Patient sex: M
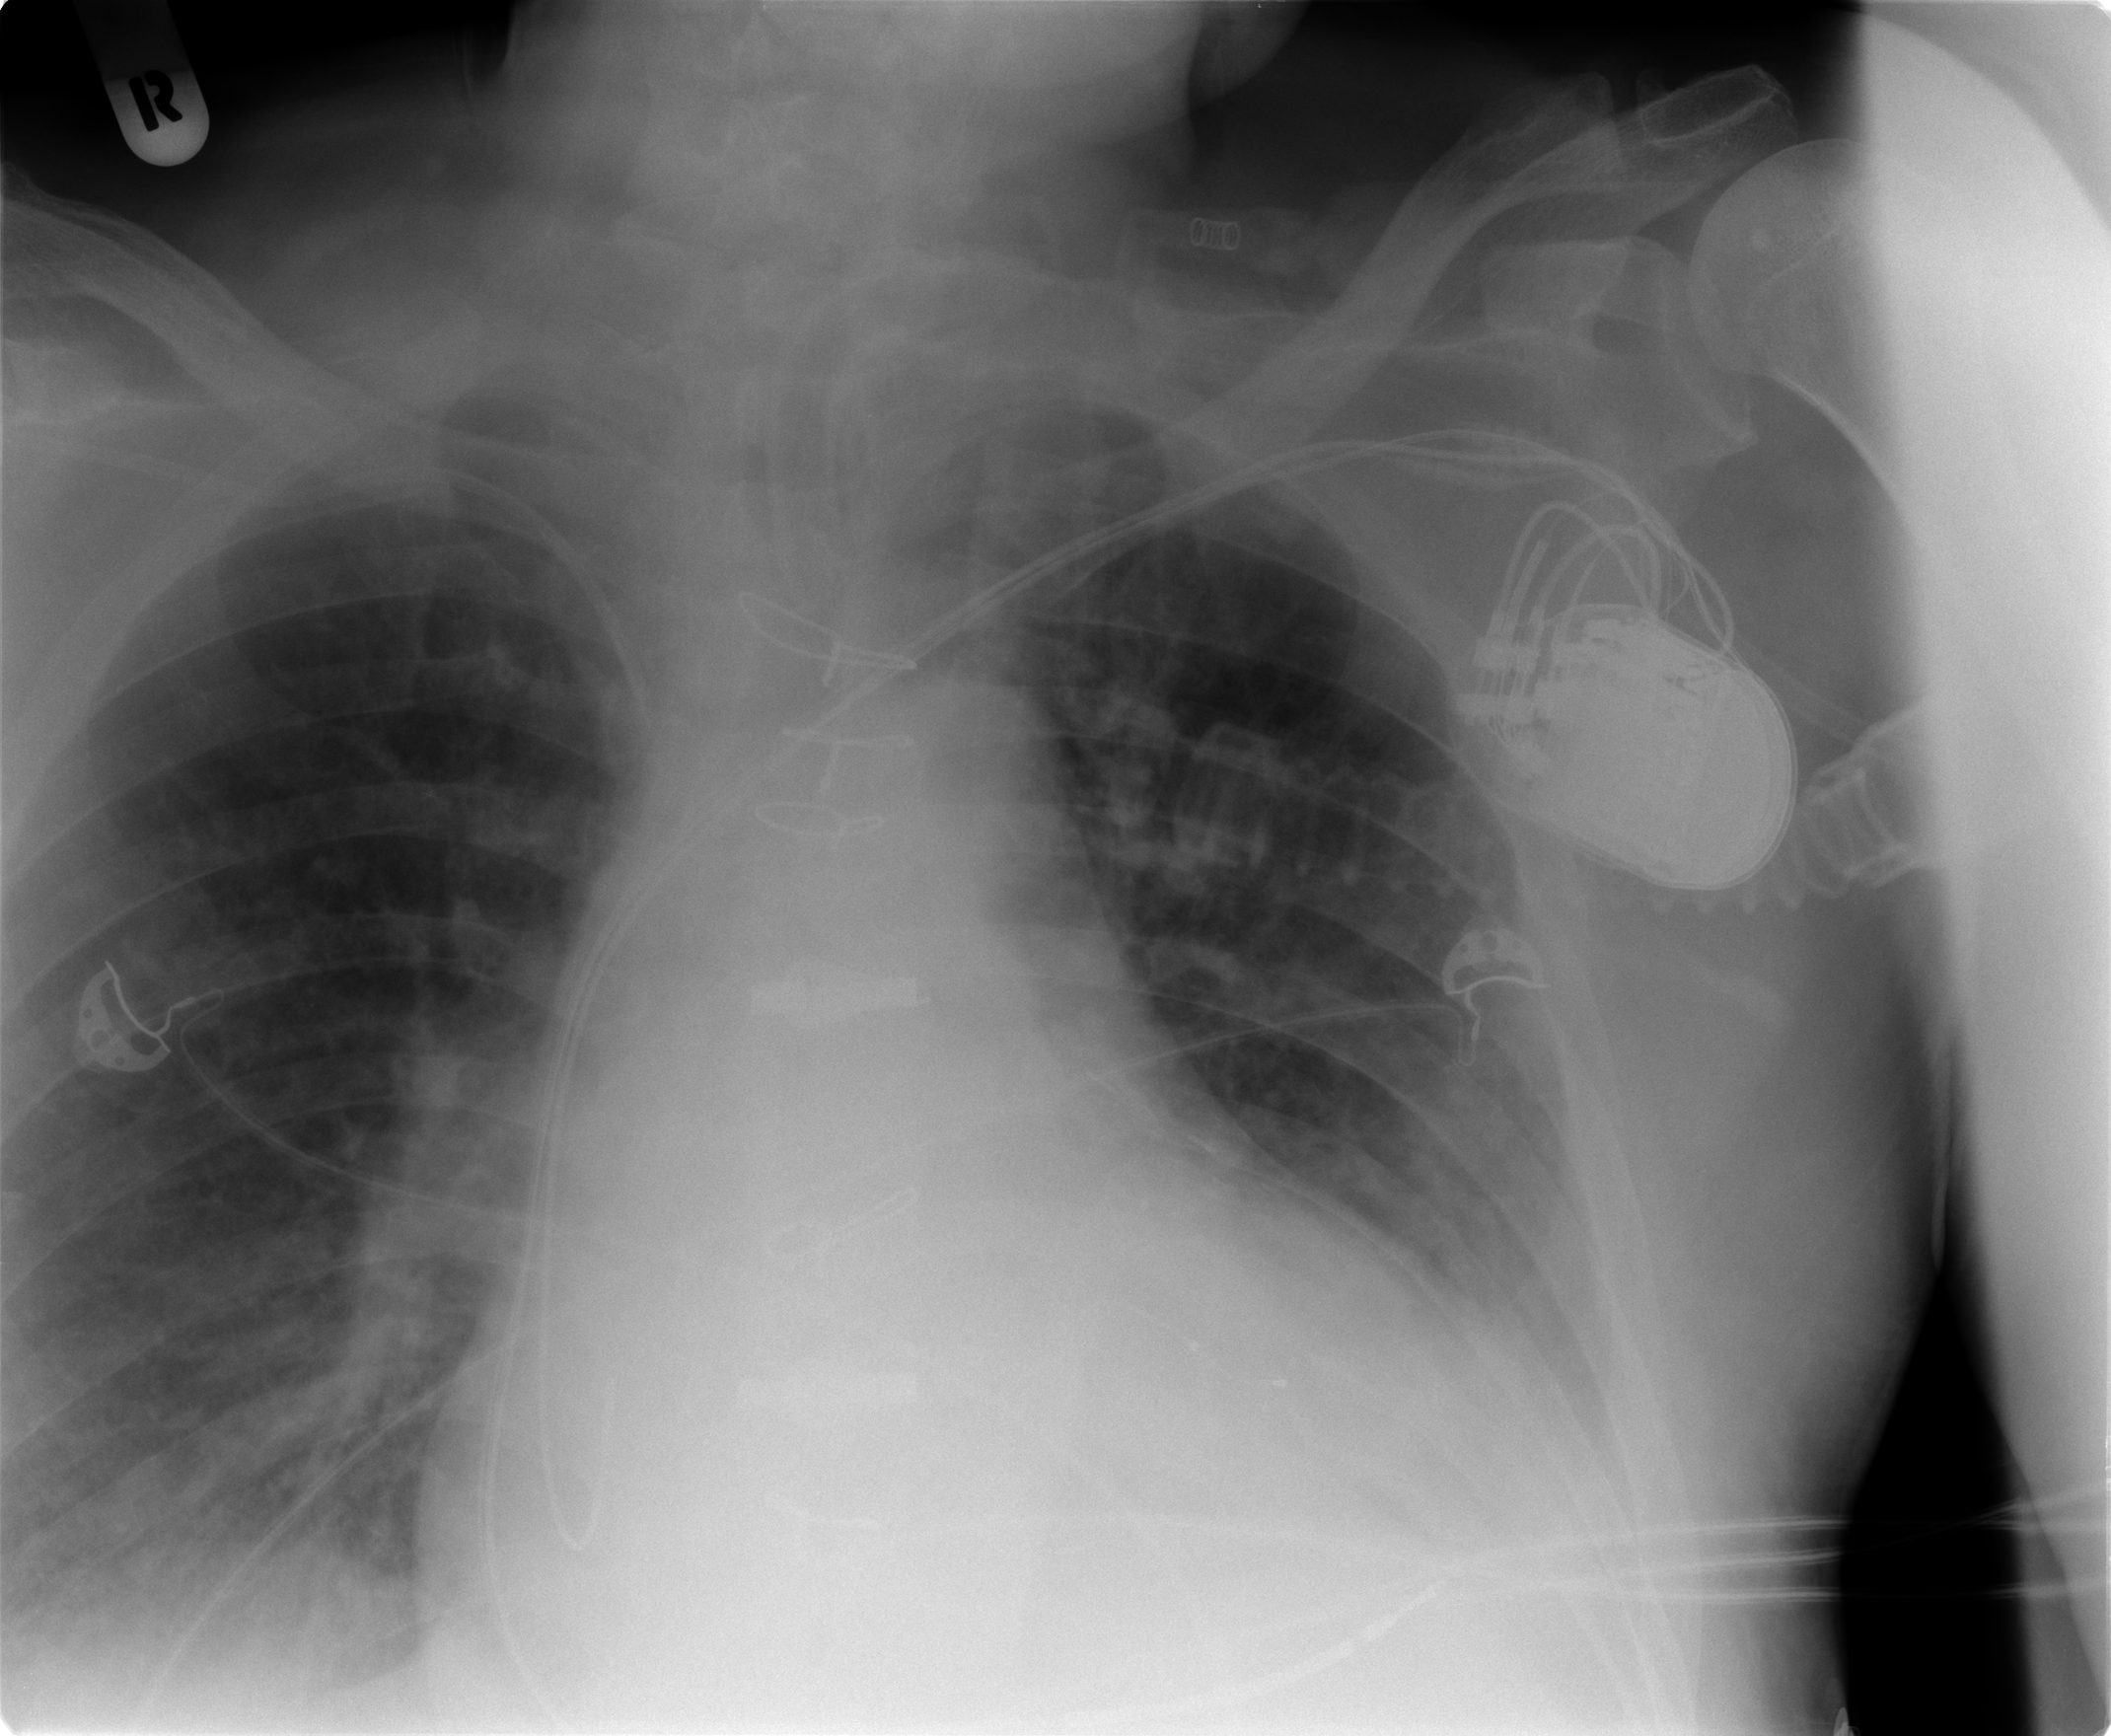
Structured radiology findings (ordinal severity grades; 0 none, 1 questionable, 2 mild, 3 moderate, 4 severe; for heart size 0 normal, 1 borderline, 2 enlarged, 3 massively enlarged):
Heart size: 2
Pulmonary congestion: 2
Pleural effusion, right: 1
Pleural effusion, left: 2
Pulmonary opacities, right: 2
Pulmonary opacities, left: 0
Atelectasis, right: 2
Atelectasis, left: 2